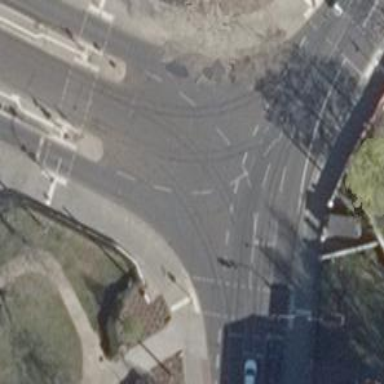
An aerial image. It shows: Tramway with electrified contact lines.